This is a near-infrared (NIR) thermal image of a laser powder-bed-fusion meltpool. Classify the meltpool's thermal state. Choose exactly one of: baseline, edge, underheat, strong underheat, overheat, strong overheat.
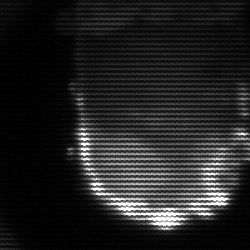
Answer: baseline